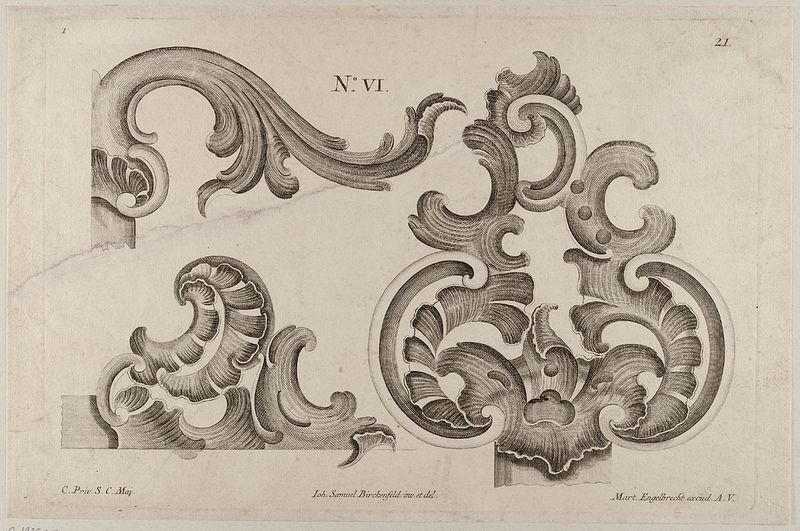
Titel: Ein Muschelwerk-Ornament für Schlosserarbeiten
Künstler: Martin Engelbrecht
Standort: Hamburg
Institution: Museum für Kunst und Gewerbe Hamburg
Schlagwörter: rokoko, grafik, graphik, ornamente, fotografie, photographie, druckgraphik, druckgrafik, stich, kupferstich, rocaille, style, reproduktionen, druckerzeugnisse, muschelwerk, ornamentstich, vorlageblätter